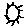
Label: sun